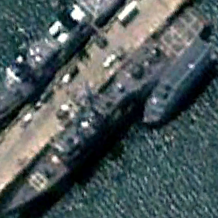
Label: cruiser